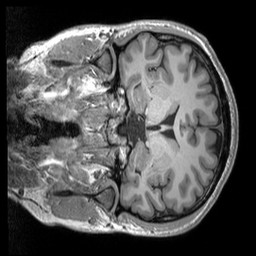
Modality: T1w
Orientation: coronal
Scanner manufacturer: siemens
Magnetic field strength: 3 T
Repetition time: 2.53 s
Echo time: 0.00298 s